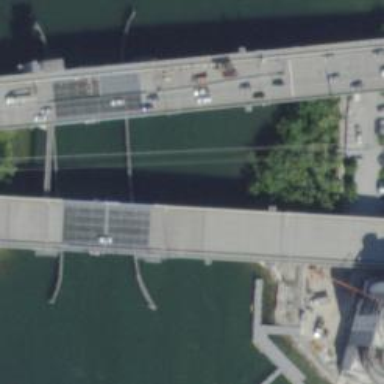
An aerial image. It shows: Primary highway with asphalt surface crossing bascule movable bridge.